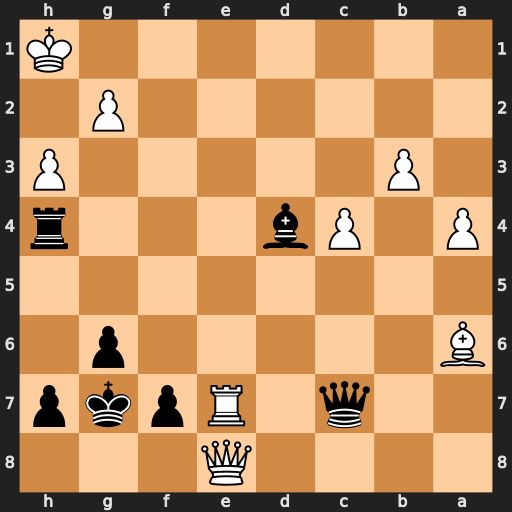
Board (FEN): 4Q3/2q1Rpkp/B5p1/8/P1Pb3r/1P5P/6P1/7K
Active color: b
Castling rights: -
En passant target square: -
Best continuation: Qf4 Rxf7+ Qxf7 Qxf7+ Kxf7